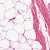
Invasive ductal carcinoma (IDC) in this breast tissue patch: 0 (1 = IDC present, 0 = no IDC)